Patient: sex M, age 46
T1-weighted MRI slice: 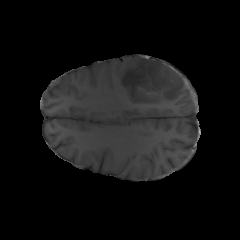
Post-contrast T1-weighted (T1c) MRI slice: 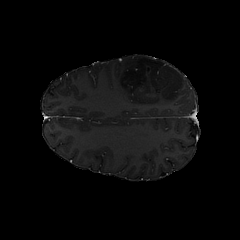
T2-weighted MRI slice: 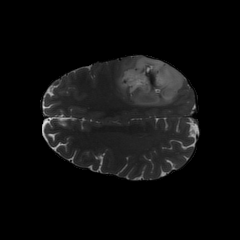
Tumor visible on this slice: yes
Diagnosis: Astrocytoma, IDH-mutant
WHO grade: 3